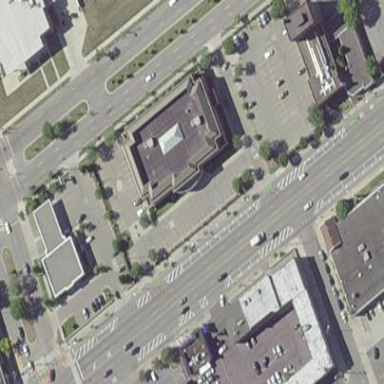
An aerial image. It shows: Commercial building.